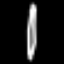
Label: pencil